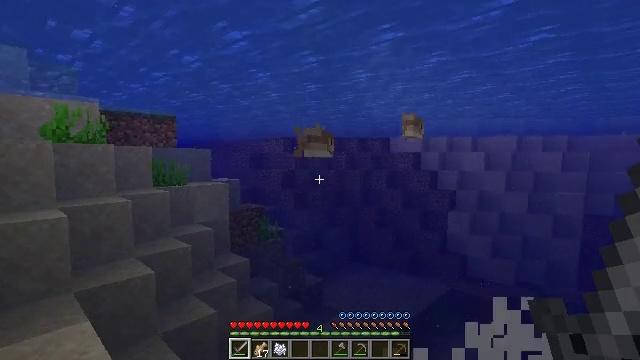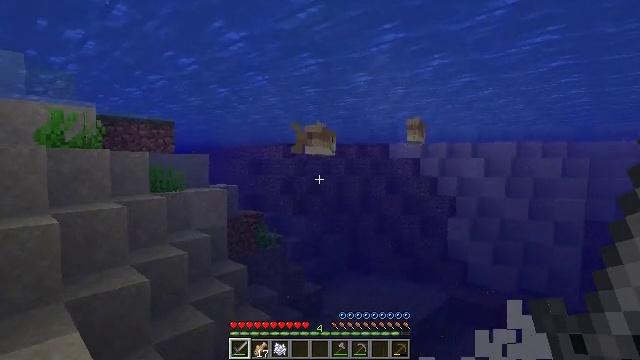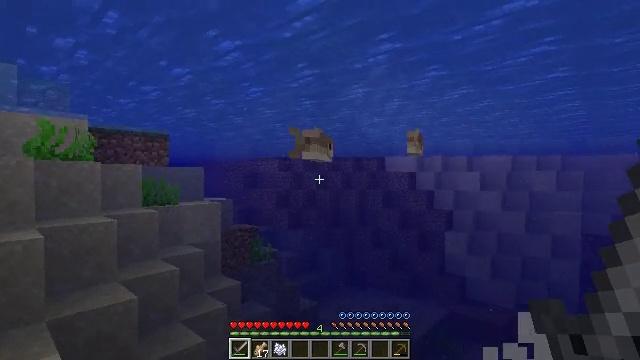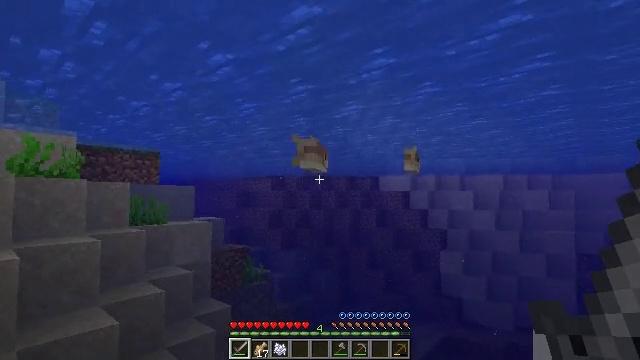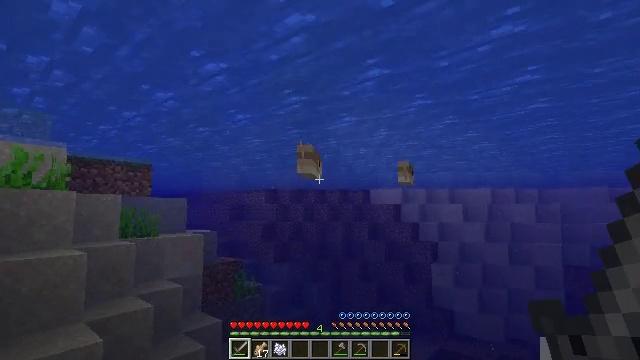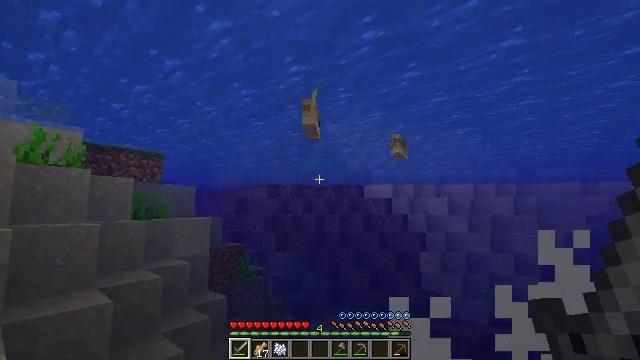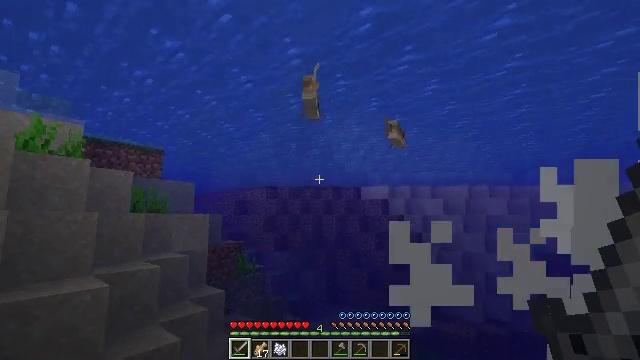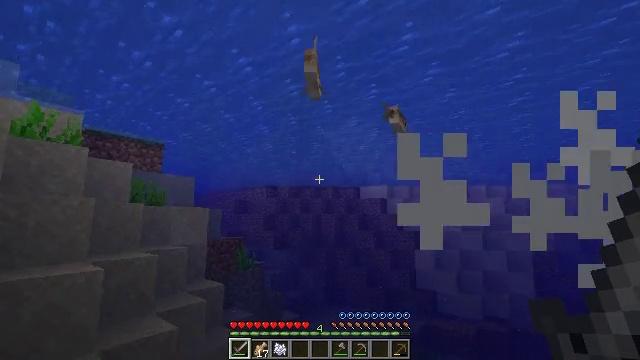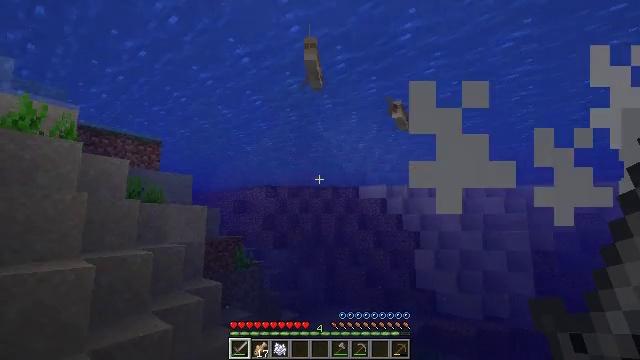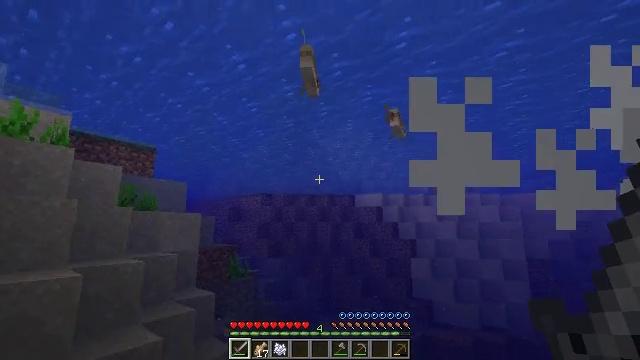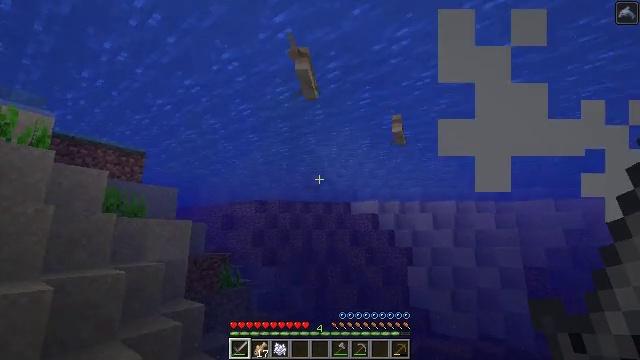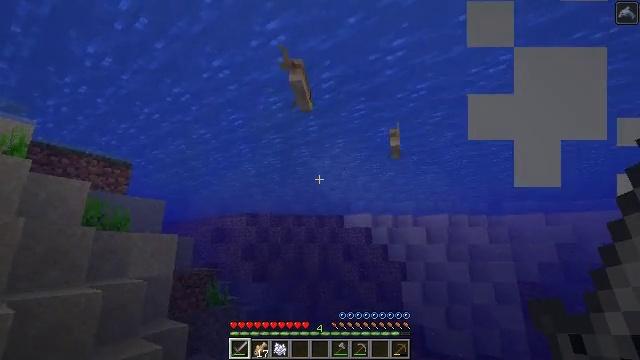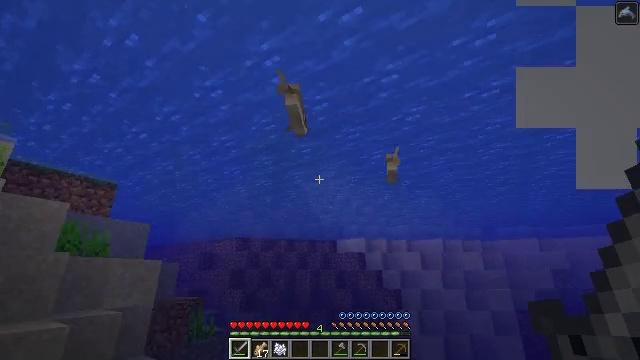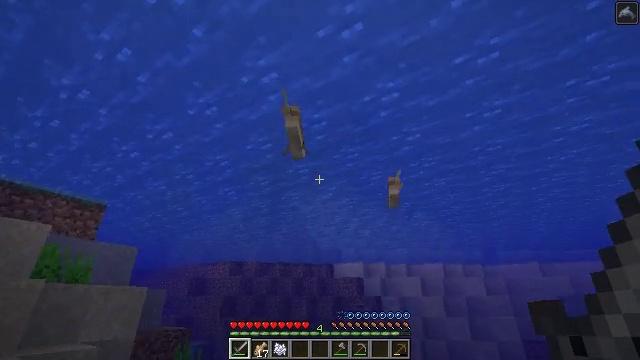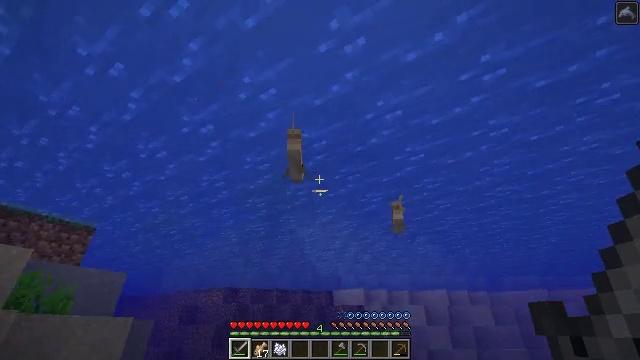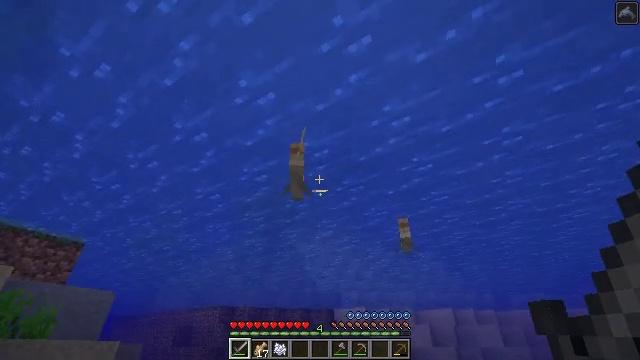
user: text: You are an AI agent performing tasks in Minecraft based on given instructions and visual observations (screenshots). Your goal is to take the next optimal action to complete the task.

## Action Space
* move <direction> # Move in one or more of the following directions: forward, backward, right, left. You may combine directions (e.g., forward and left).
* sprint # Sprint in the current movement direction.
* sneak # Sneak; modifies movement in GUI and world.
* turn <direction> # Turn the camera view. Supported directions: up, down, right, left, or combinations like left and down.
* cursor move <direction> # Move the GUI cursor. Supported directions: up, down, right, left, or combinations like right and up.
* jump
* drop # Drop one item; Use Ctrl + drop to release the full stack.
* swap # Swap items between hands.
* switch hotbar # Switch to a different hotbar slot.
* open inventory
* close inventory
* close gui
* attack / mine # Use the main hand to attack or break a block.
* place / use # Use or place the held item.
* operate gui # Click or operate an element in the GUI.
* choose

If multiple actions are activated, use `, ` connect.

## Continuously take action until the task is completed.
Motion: motion action
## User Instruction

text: Kill mobs in water.
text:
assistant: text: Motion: move forward, turn up
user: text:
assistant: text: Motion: move forward, turn up
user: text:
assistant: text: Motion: move forward, sprint, turn right and up
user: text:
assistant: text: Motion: move forward, sprint, turn right and up
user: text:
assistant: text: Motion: move forward, sprint
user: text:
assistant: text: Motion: move forward, sprint, turn up
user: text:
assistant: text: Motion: move forward, sprint
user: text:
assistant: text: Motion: move forward, sprint
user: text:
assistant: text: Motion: move forward, turn up
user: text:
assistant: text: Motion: move forward, turn right and up
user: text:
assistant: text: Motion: move forward, turn right and up
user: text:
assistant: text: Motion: move forward, turn right and up
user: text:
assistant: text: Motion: move forward, turn up
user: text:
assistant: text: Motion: move forward, turn up
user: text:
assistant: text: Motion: move forward, turn up
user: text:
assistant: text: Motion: move forward, turn up
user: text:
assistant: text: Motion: move forward, turn up
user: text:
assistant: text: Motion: move forward, turn left
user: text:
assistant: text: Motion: move forward, turn left and down, attack / mine
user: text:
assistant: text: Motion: move forward, turn down, attack / mine
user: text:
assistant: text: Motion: move forward, turn right and down, attack / mine
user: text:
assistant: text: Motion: move forward, turn left, attack / mine
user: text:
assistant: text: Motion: move forward, turn up
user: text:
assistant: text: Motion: move forward
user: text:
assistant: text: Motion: move forward, turn down
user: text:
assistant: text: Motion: move forward
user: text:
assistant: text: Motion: move forward, turn down
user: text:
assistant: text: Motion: move forward, turn right and down
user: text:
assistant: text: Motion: move forward, turn right and down
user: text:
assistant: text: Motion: move forward, turn right and down